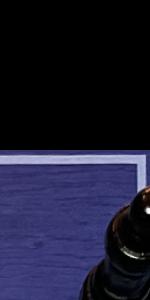
Label: Empty